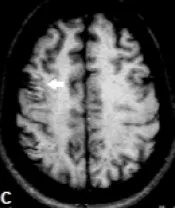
T1-weighted axial images without venous contrast.
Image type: radiology (mri)